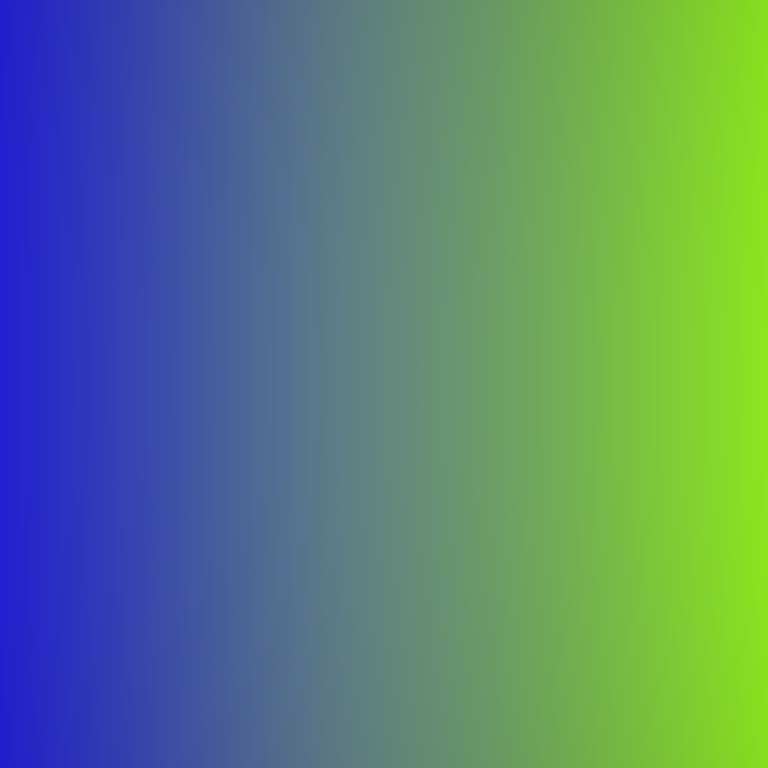
Abstract light effect, smooth gradient from deep blue to bright green, calm atmosphere, soft blend, no room, no furniture, no objects.